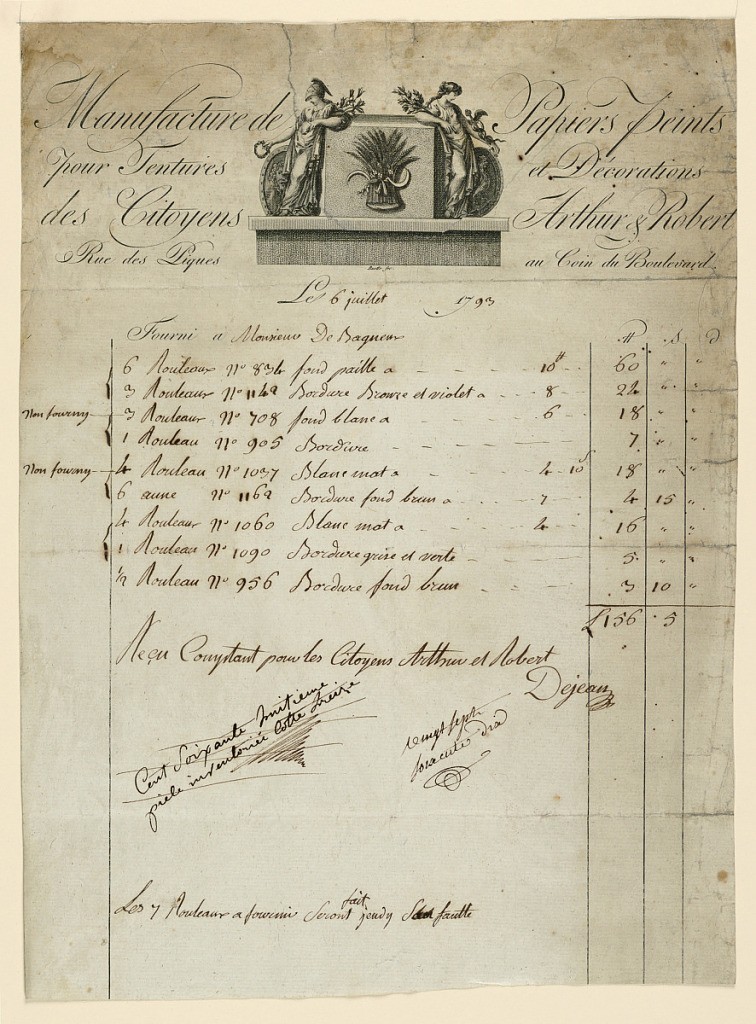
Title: Wallpaper Invoice for the firm of Arthur et Robert
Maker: Arthur & Robert
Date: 1793
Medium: Engraving with etching, pen and brown, black ink Support: white laid paper
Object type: print/drawing
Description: Bill from wallpaper firm of Arthur et Robert listing wallpaper consigned to "Monsieur de Bagneur," 6 July 1793; 9 different serial numbers of wallpaper are listed. Below, is written: "Recu Comptant pour les Citoyens Arthur et Robert" and signed "Dejeail." Attached to the bill on the back is a scrap with notes referring to a bed and other furniture. Bill head reads: Manufacture de Papier peint pour Textures et Decorations des Citoyens Arthur et Robert. Rue des Piques au Coin de Boulevard."